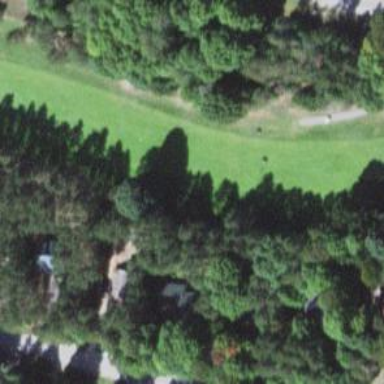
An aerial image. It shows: Grassy area designated as golf fairway.